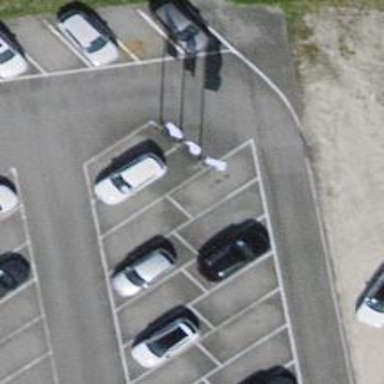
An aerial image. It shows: Flagpole structure.